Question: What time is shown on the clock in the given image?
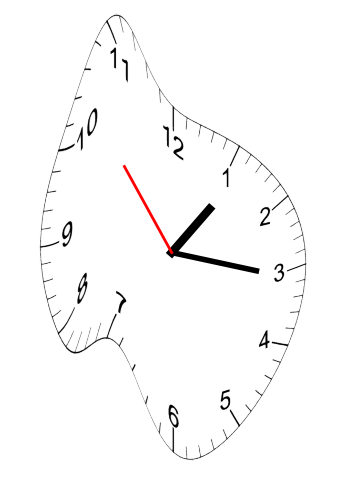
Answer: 01:15:53